Question: Any bootstrap Login or registration template that i copy the codes into a JSP file and try to run, the form is wide screen. I can't seem to figure out why. I use the same code in the template. This is how it looks like :

Code :
'''
<!DOCTYPE html>
<link class="cssdeck" rel="stylesheet" href="//cdnjs.cloudflare.com/ajax/libs/twitter-bootstrap/2.3.1/css/bootstrap.min.css">
<link rel="stylesheet" href="//cdnjs.cloudflare.com/ajax/libs/twitter-bootstrap/2.3.1/css/bootstrap-responsive.min.css" class="cssdeck">
<div class="" id="loginModal">
<div class="modal-header">
<button type="button" class="close" data-dismiss="modal" aria-hidden="true">x</button>
<h3>Have an Account?</h3>
</div>
<div class="modal-body">
<div class="well">
<ul class="nav nav-tabs">
<li class="active"><a href="#login" data-toggle="tab">Login</a></li>
<li><a href="#create" data-toggle="tab">Create Account</a></li>
</ul>
<div id="myTabContent" class="tab-content">
<div class="tab-pane active in" id="login">
<form class="form-horizontal" action='' method="POST">
<fieldset>
<div id="legend">
<legend class="">Login</legend>
</div>
<div class="control-group">
<!-- Username -->
<label class="control-label" for="username">Username</label>
<div class="controls">
<input type="text" id="username" name="username" placeholder="" class="input-xlarge">
</div>
</div>
<div class="control-group">
<!-- Password-->
<label class="control-label" for="password">Password</label>
<div class="controls">
<input type="password" id="password" name="password" placeholder="" class="input-xlarge">
</div>
</div>
<div class="control-group">
<!-- Button -->
<div class="controls">
<button class="btn btn-success">Login</button>
</div>
</div>
</fieldset>
</form>
</div>
<div class="tab-pane fade" id="create">
<form id="tab">
<label>Username</label>
<input type="text" value="" class="input-xlarge">
<label>First Name</label>
<input type="text" value="" class="input-xlarge">
<label>Last Name</label>
<input type="text" value="" class="input-xlarge">
<label>Email</label>
<input type="text" value="" class="input-xlarge">
<label>Address</label>
<textarea value="Smith" rows="3" class="input-xlarge">
</textarea>
<div>
<button class="btn btn-primary">Create Account</button>
</div>
</form>
</div>
</div>
</div>
</div>
<script class="cssdeck" src="//cdnjs.cloudflare.com/ajax/libs/jquery/1.9.1/jquery.min.js"></script>
<script class="cssdeck" src="//cdnjs.cloudflare.com/ajax/libs/twitter-bootstrap/2.3.1/js/bootstrap.min.js"></script>
'''
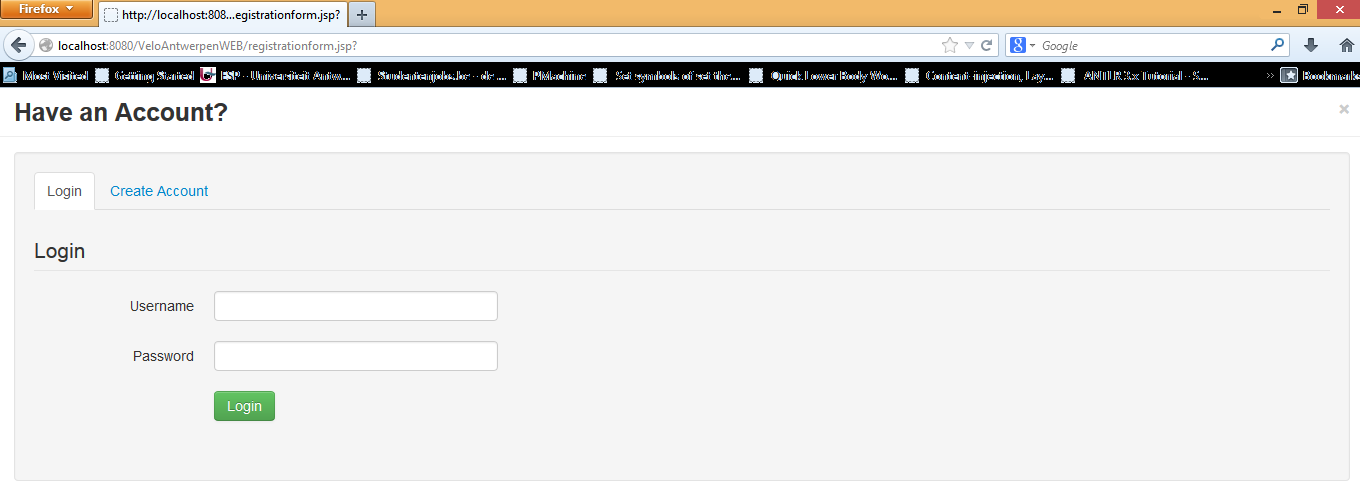
Answer: You should place your code inside '<div class="container">'